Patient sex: F
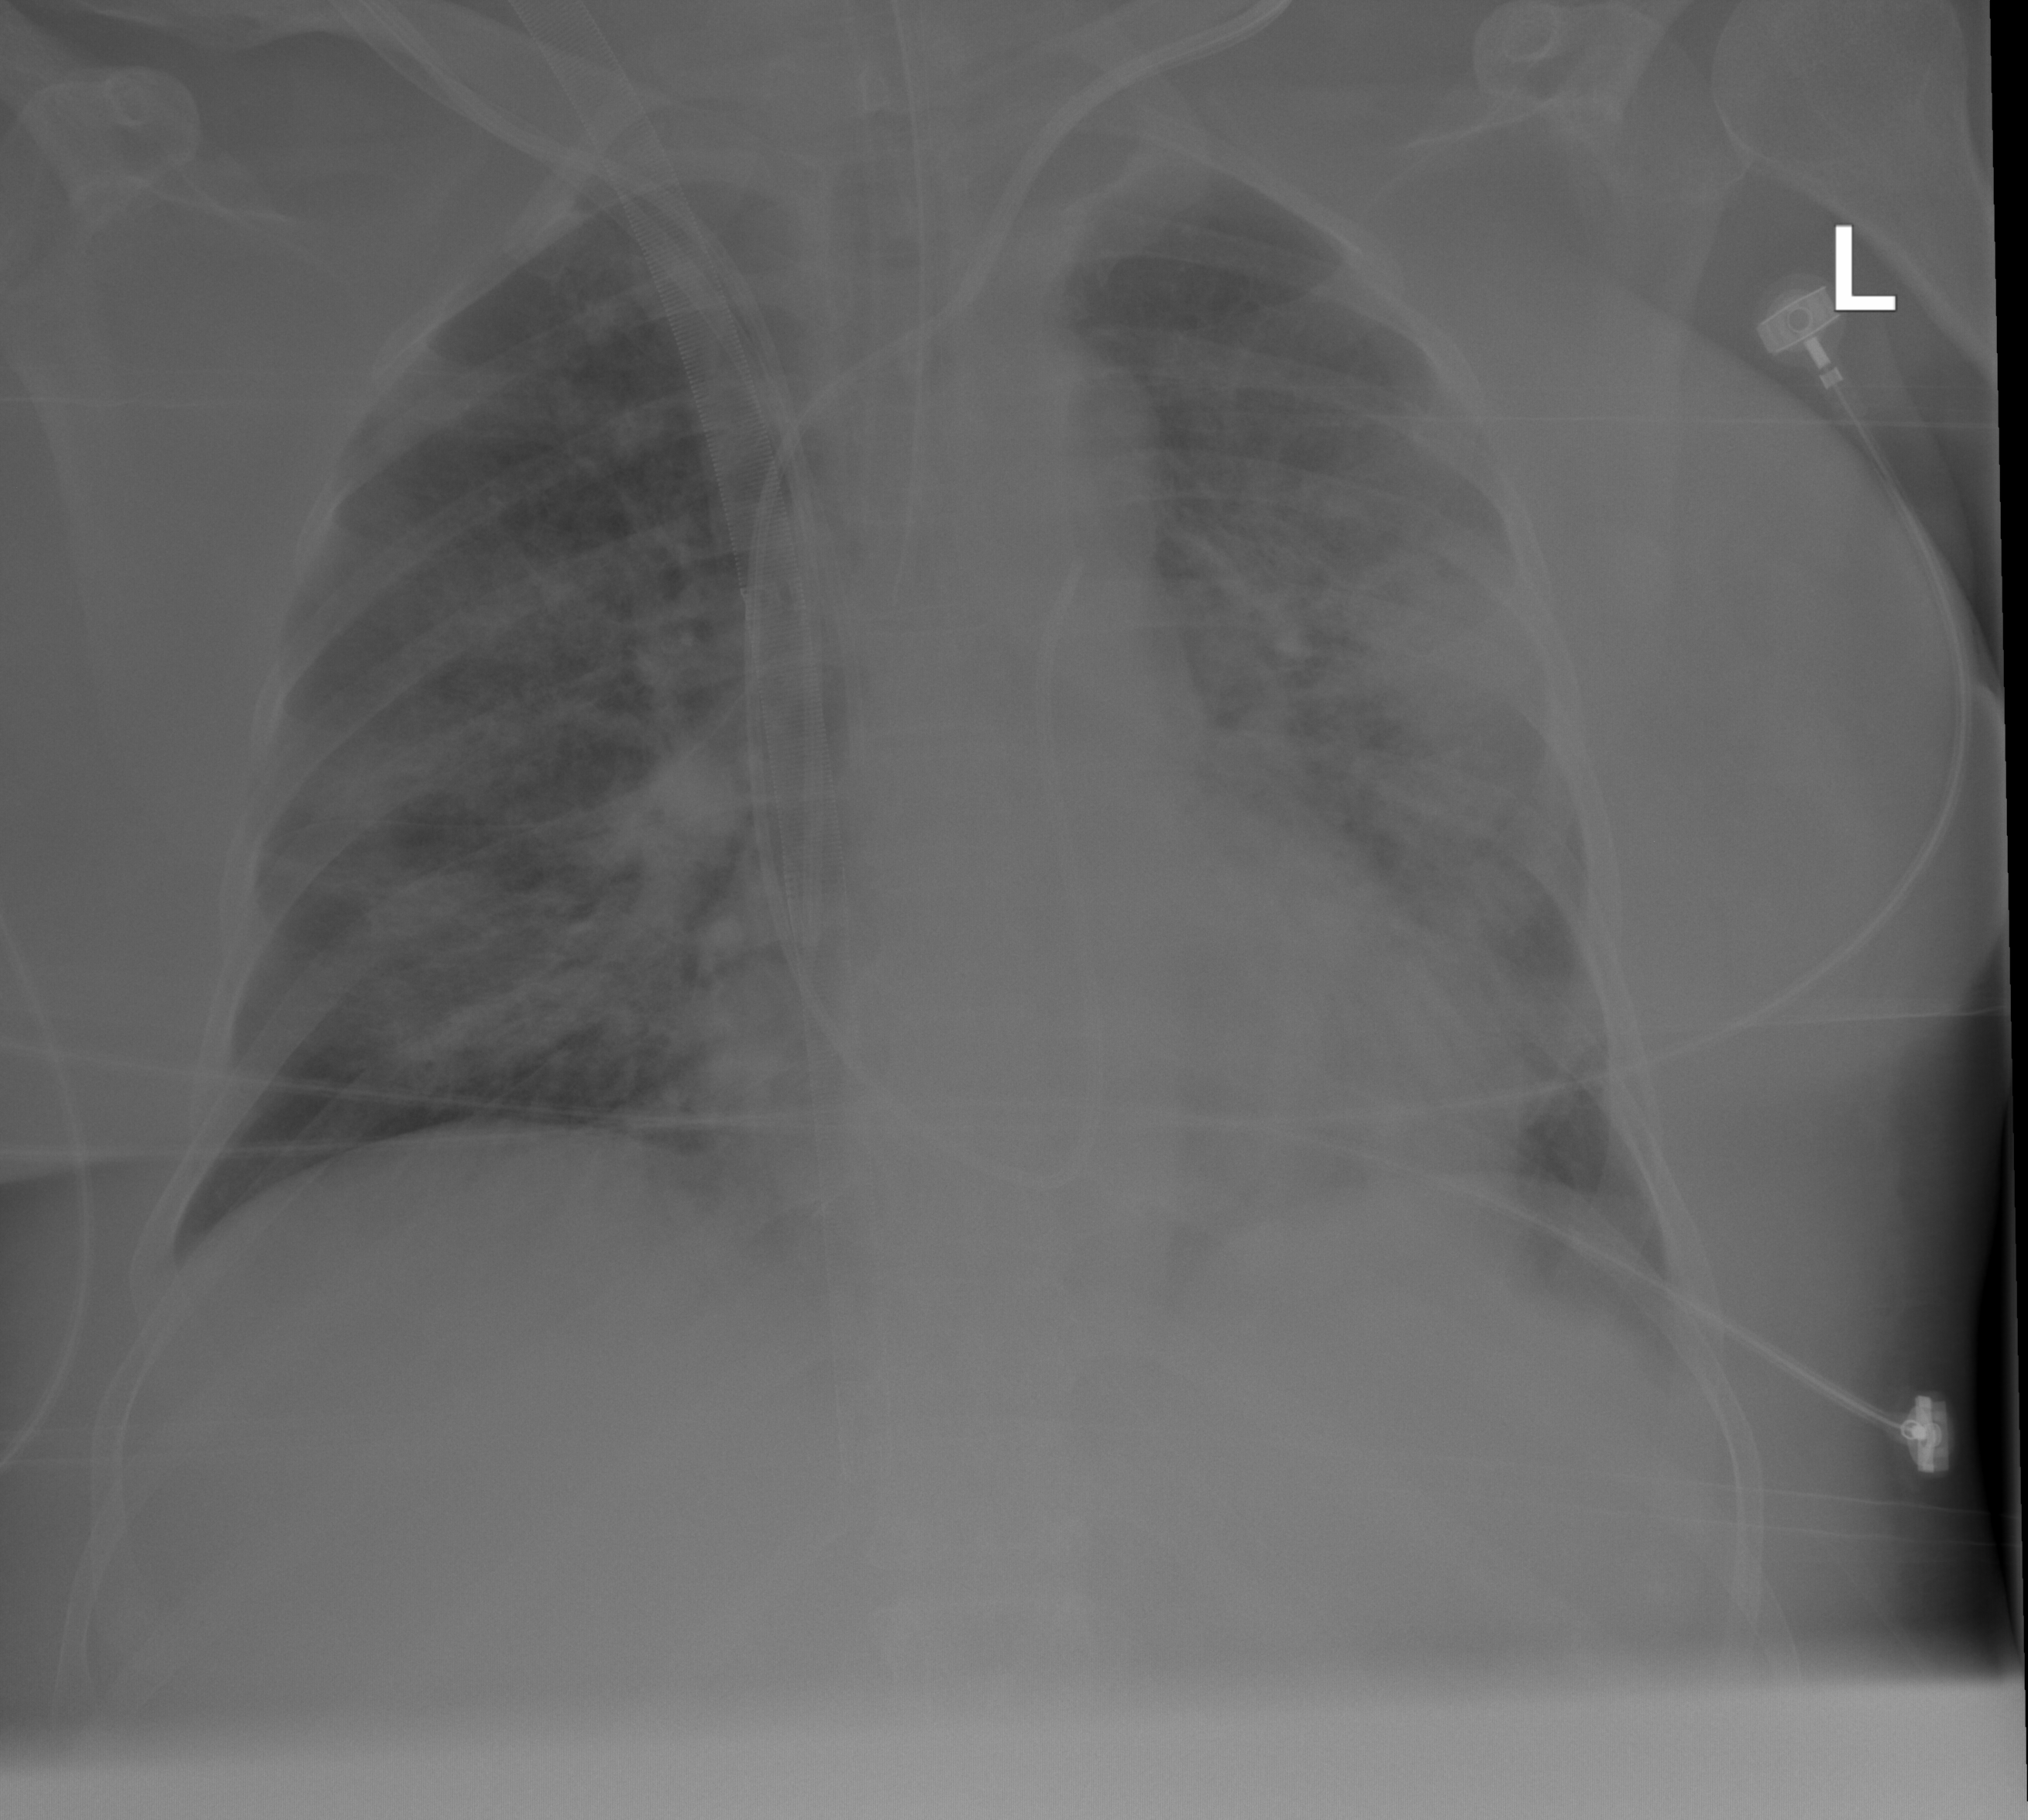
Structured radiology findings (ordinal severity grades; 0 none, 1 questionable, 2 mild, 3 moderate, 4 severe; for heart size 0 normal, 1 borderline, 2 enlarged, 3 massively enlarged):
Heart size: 0
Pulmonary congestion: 0
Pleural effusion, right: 0
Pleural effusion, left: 0
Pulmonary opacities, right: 2
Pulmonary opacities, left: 3
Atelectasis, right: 2
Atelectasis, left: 3